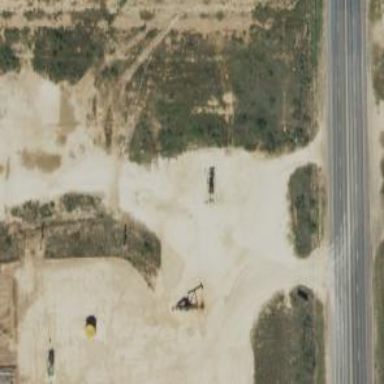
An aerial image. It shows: Petroleum well.